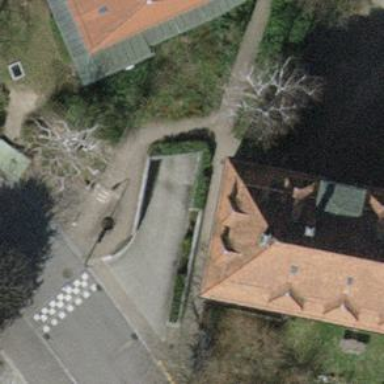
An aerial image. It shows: Parking entrance.